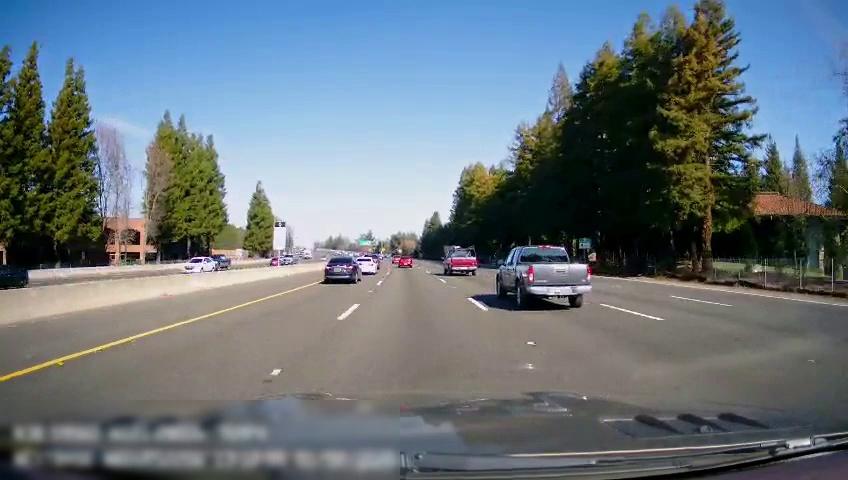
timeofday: Day
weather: Sunny
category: Drivable Space
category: Vehicles | Car
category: Vehicles | Car
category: Vehicles | Car
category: Vehicles | Car
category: Drivable Space
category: Vehicles | Truck
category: Vehicles | Truck
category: Vehicles | Car
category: Vehicles | SUV
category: Vehicles | Car
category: Vehicles | Car
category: Lanes | Alternate Lane
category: Lanes | Alternate Lane
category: Lanes | Alternate Lane
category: Lanes | Current Lane
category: Lanes | Current Lane
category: Lanes | Alternate Lane
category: Traffic | Signs
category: Traffic | Signs